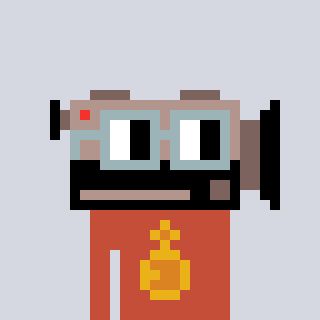
a pixel art character with square dark gray glasses, a camcorder-shaped head and a rust-colored body on a cool background